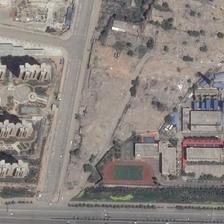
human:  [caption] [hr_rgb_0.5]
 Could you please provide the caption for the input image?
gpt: a basketball court stands at the street corner with a spare area .

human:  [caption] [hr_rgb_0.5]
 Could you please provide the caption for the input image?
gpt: a forked highway through a residential area with grey dust .

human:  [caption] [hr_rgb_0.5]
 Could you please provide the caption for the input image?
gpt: buildings and bare ground with a playground are in two sides of one road and on side of the other road .

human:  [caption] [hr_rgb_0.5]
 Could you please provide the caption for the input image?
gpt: many buildings and a playground are next to a crossroads .

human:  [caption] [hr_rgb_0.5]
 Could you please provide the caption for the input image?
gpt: a playground is in the corner of a t-junction .